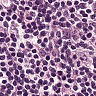
Metastatic tissue present: no